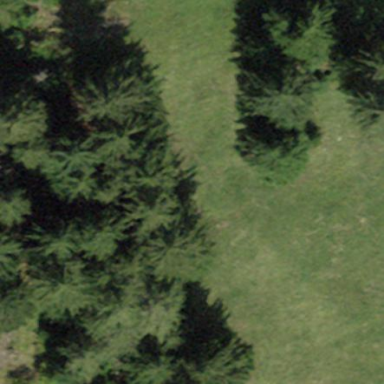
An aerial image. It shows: Forest area.